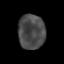
Tissue: prostate
Cell type: T cells
Senescence score: 0.3534
Nuclear area (px): 910
Mean DAPI intensity: 73.757